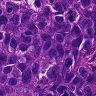
Metastatic tissue present: yes